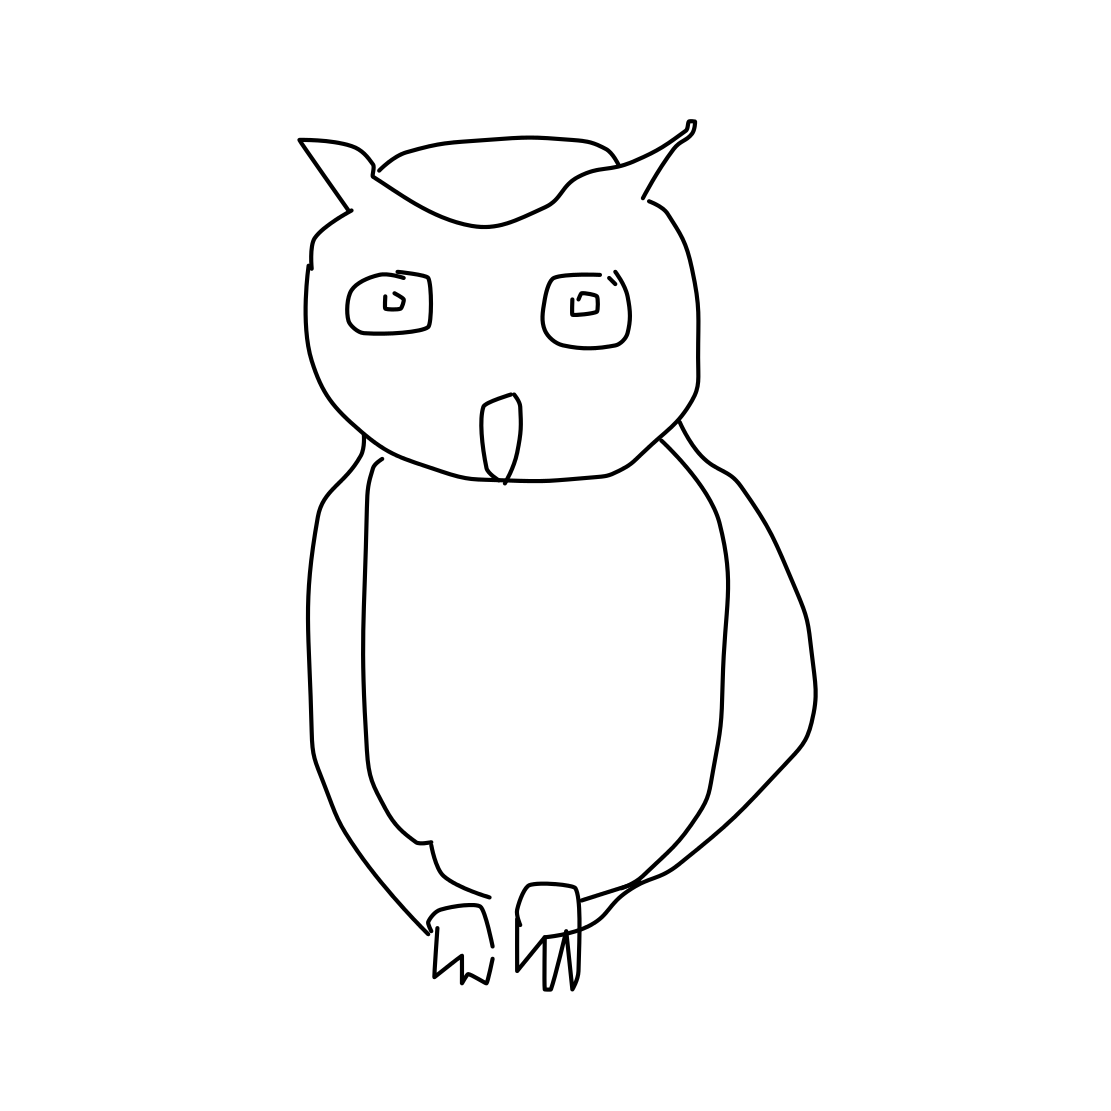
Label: owl